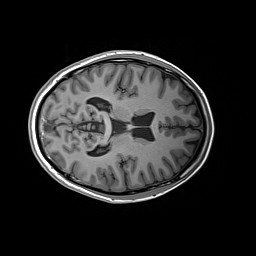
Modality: T1w
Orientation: axial
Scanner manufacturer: siemens
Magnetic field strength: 3 T
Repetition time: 2.2 s
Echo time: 0.00244 s